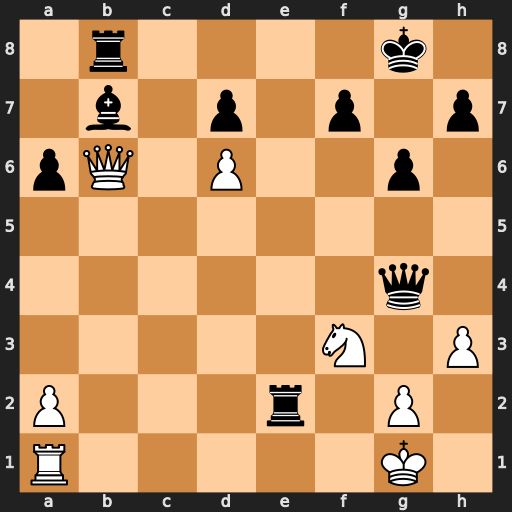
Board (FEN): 1r4k1/1b1p1p1p/pQ1P2p1/8/6q1/5N1P/P3r1P1/R5K1
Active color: w
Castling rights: -
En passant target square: -
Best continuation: hxg4 Rxg2+ Kf1